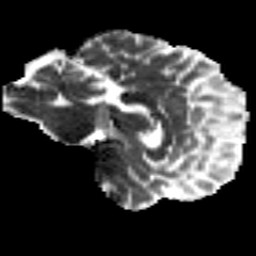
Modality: MD
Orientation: sagittal
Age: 31
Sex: male
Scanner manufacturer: siemens
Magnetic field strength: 3 T
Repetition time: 8.8 s
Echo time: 0.085 s